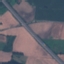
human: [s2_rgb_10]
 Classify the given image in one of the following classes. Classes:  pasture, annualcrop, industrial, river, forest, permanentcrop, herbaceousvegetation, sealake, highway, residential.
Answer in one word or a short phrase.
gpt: Highway